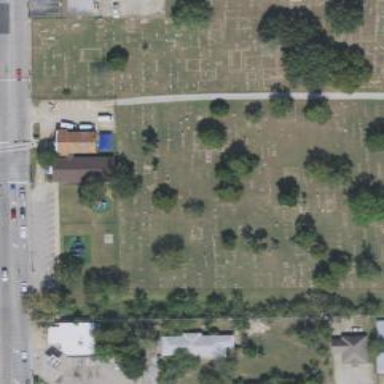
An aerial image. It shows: Cemetery.